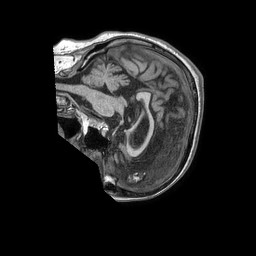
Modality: T1w
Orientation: sagittal
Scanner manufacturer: philips
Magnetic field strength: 1.5 T
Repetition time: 0.007903 s
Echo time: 0.003655 s